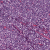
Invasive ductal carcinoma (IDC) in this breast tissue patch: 1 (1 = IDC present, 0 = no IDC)